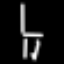
Label: chair